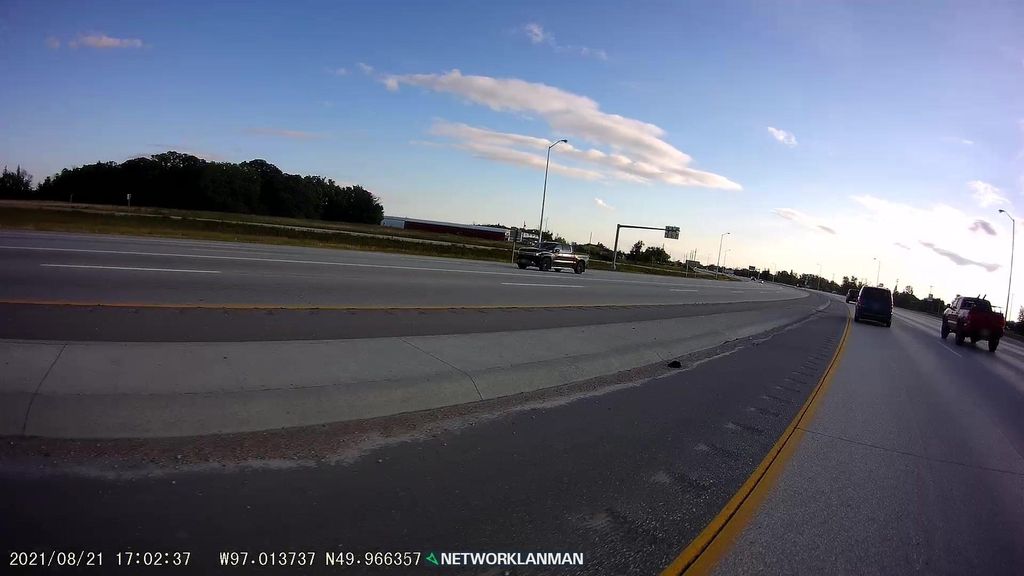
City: winnipeg